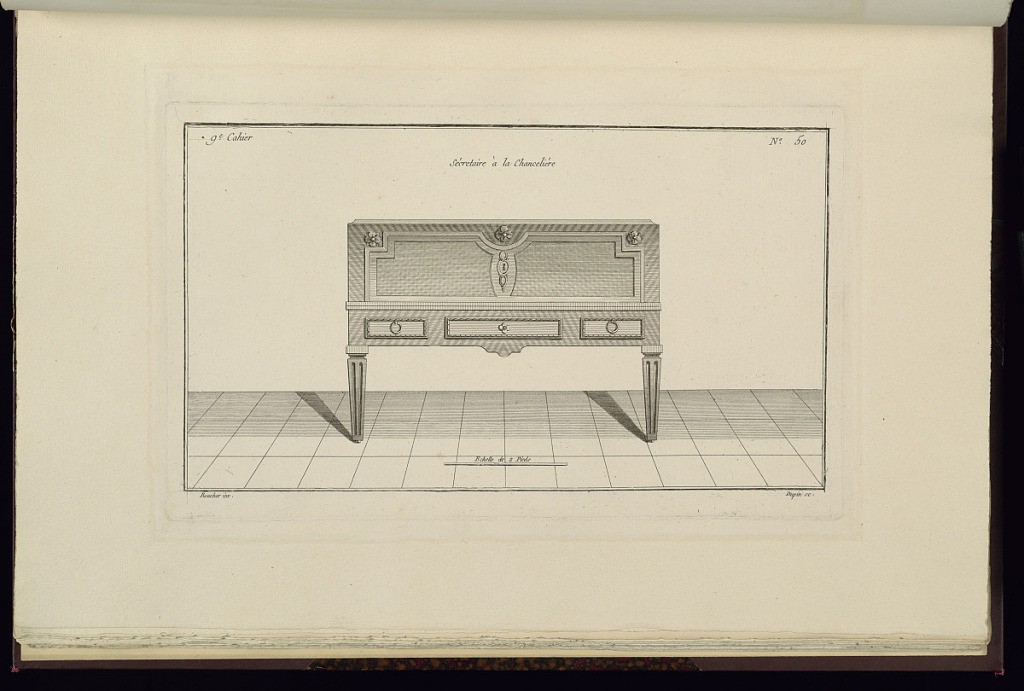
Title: Sécrétaire à la Chancelière
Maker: Juste-François Boucher, French, 1736 – 1782
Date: ca. 1775
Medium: Engraving on off white laid paper
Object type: Print
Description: Design for a desk with a curved cover and three small drawers at the front, ornamented with motifs including rosettes and lamb tongue. The desk legs are fluted. The plate is signed.